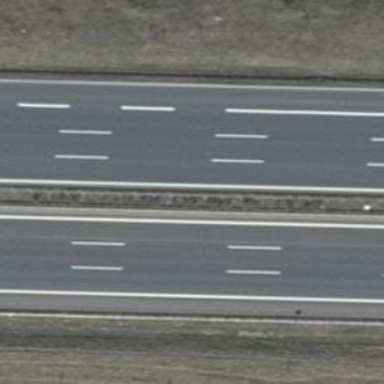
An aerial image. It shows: Concrete motorway.